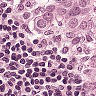
Metastatic tissue present: yes